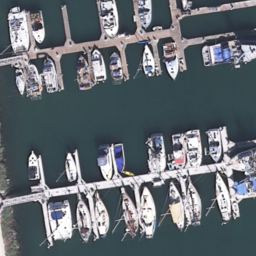
Label: harbor